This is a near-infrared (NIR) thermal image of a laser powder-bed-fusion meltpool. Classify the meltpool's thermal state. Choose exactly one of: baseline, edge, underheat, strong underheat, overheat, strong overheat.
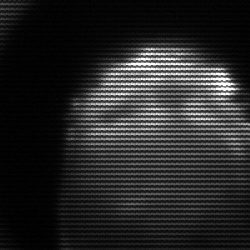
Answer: edge